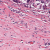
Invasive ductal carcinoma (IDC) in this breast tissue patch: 0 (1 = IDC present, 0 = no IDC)